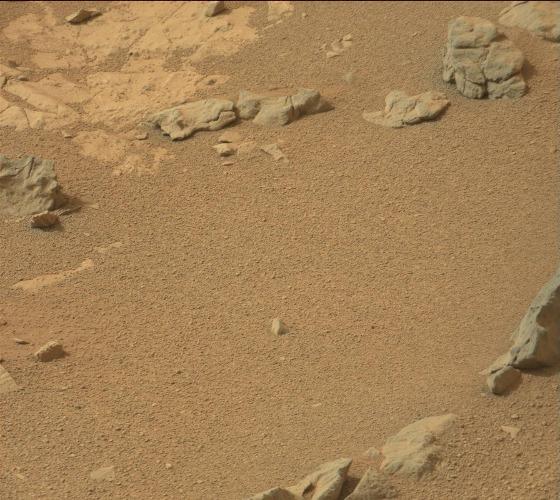
Terrain classes present: Bedrock, Gravel / Sand / Soil, Rock, Shadow